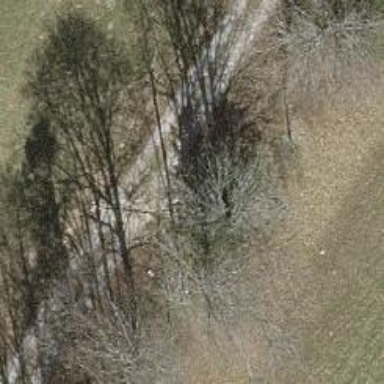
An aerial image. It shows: Single tag "natural: tree."